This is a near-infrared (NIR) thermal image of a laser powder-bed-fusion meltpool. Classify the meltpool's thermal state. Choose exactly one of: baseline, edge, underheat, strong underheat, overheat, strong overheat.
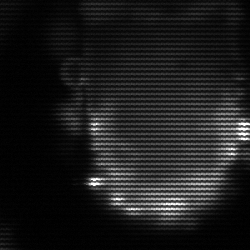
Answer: baseline